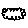
Label: cloud